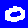
Digit: 0